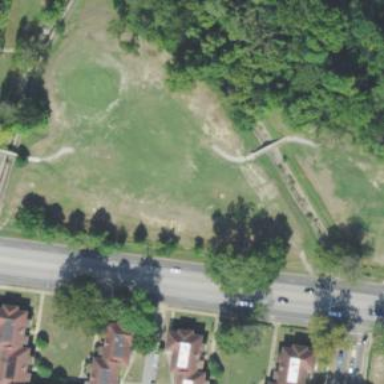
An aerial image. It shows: Golf fairway surrounded by grass.